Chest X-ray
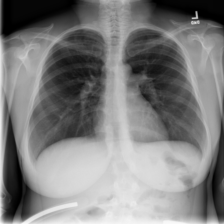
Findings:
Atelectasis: negative
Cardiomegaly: negative
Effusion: negative
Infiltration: negative
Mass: negative
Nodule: negative
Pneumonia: negative
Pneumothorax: negative
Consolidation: negative
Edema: negative
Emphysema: negative
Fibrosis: negative
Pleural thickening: negative
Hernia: negative